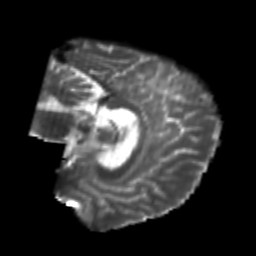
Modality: T2w
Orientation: sagittal
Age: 26
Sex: male
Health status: healthy
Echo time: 0.074 s